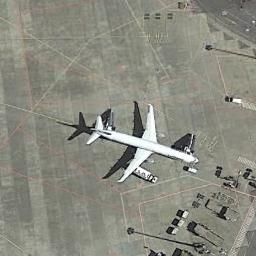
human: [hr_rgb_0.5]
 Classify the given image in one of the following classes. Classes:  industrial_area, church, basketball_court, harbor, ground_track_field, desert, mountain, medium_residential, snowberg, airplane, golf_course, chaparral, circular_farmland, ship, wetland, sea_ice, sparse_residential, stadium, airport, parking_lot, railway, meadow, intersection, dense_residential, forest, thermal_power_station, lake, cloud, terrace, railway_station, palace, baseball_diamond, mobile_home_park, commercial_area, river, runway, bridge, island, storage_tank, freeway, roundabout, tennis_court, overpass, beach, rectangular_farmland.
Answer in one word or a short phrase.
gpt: airplane